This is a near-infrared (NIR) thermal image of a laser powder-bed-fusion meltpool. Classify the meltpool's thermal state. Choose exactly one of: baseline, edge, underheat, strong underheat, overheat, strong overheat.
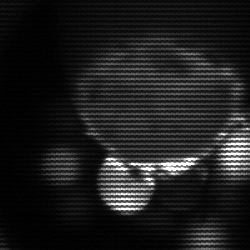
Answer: edge